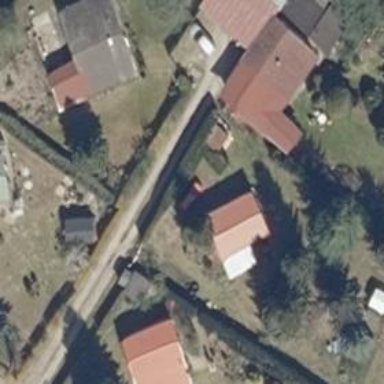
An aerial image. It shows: Driveway.